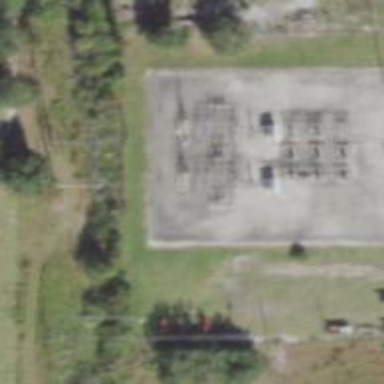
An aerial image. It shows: Switch used for power control.